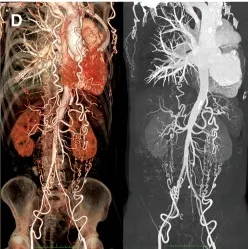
D-F: Aortic CTA shows localized narrowing at the beginning of the descending aorta and branches are formed at the distal ends of the subclavian artery, intercostal arteries, intrathoracic arteries, and both iliac arteries.
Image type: radiology (ct)